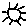
Label: sun